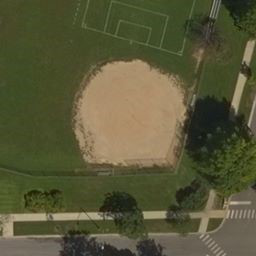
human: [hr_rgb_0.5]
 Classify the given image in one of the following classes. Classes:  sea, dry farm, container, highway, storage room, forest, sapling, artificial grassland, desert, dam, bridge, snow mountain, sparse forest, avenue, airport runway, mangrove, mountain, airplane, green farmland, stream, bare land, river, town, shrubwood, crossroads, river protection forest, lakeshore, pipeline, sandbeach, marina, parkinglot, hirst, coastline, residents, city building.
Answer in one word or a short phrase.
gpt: artificial grassland